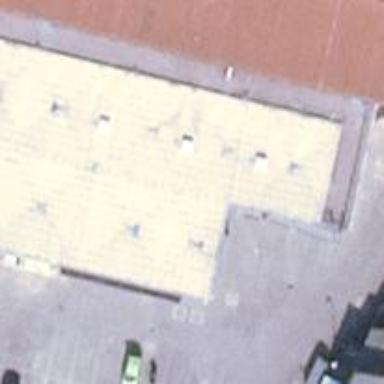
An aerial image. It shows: Fitness centre on leisure land.